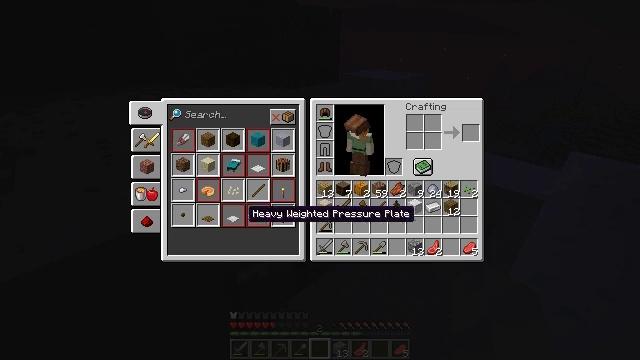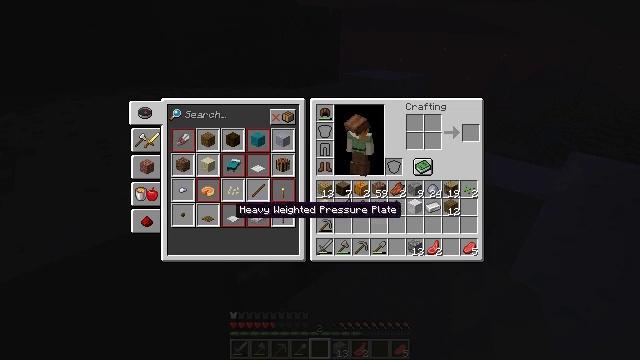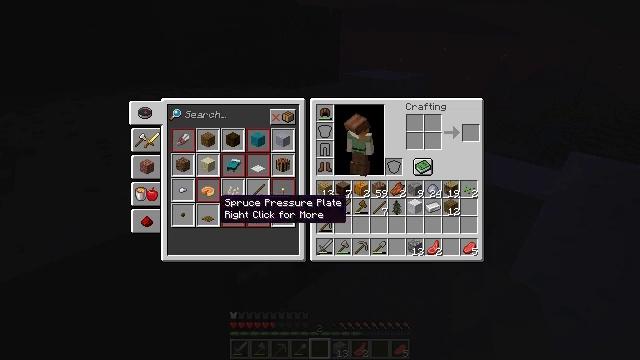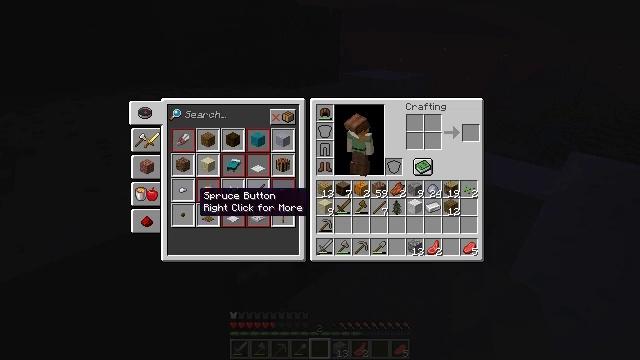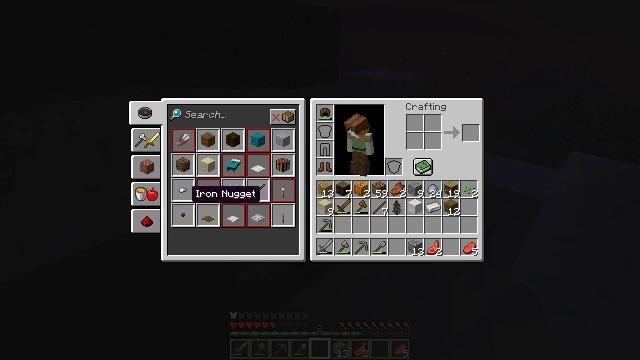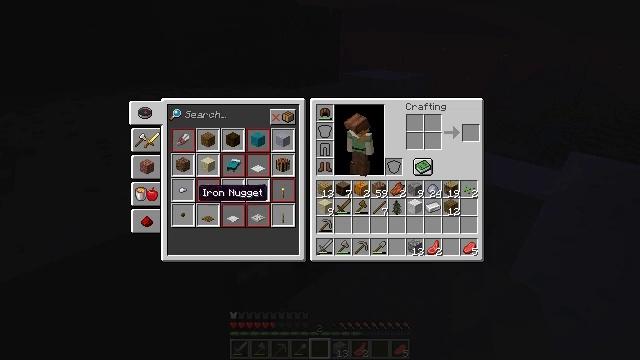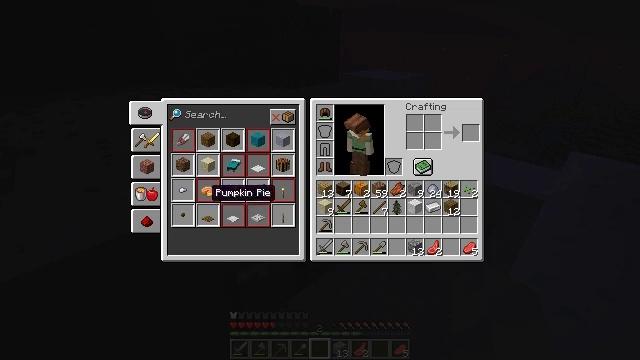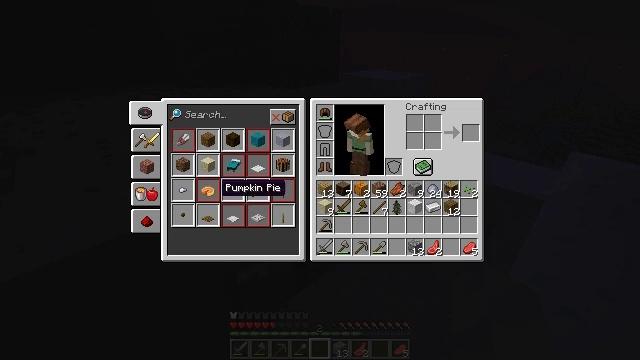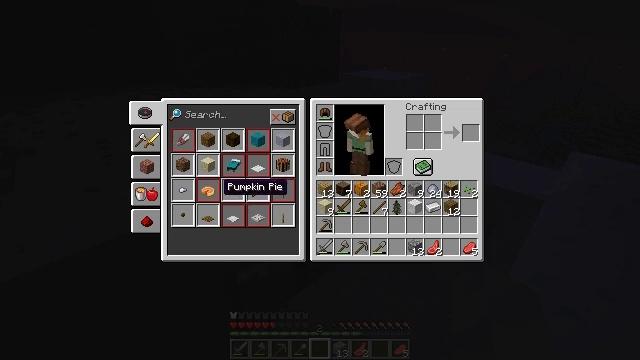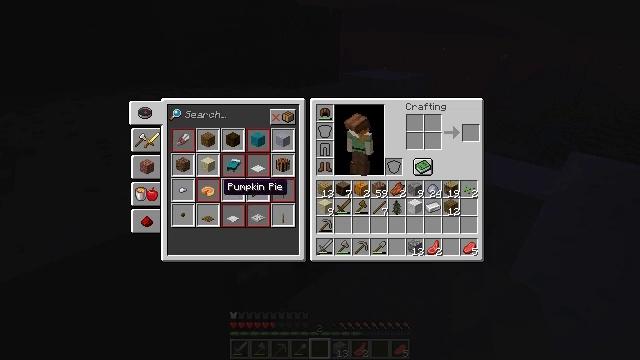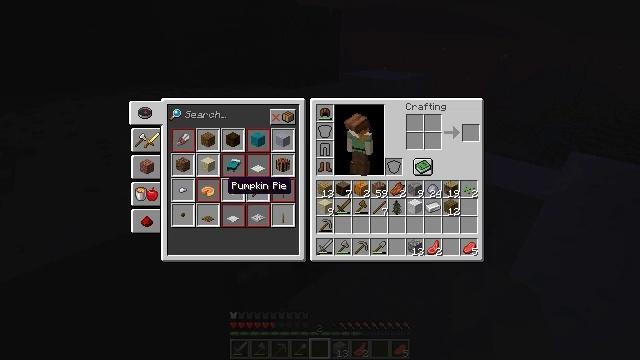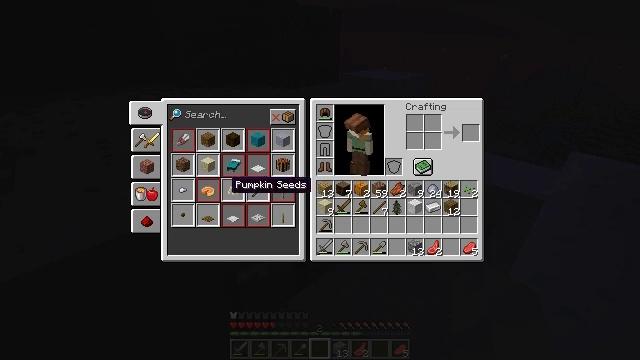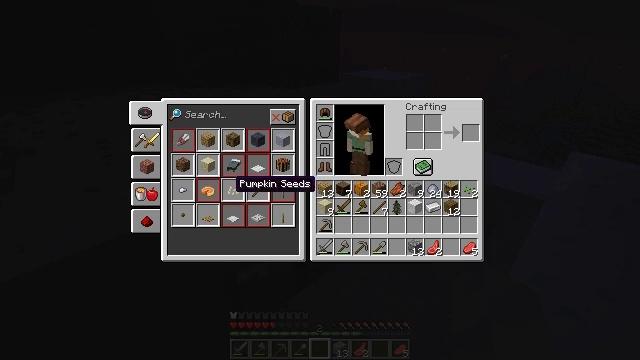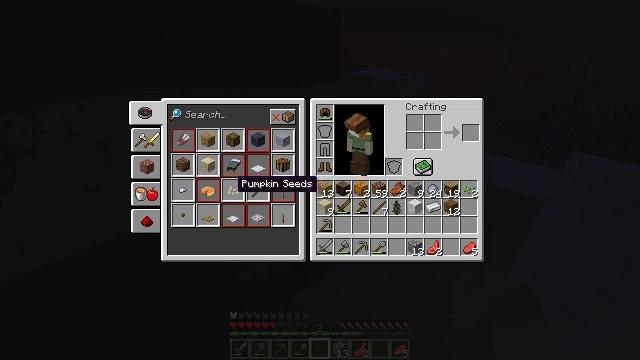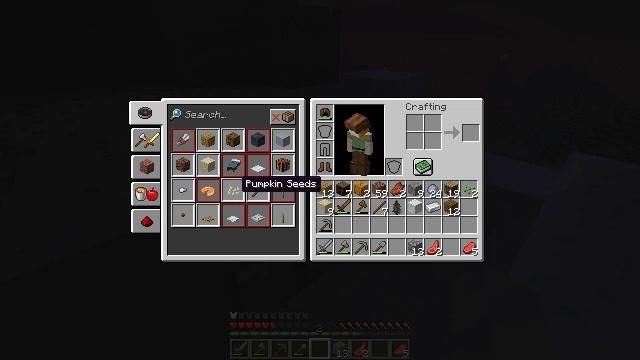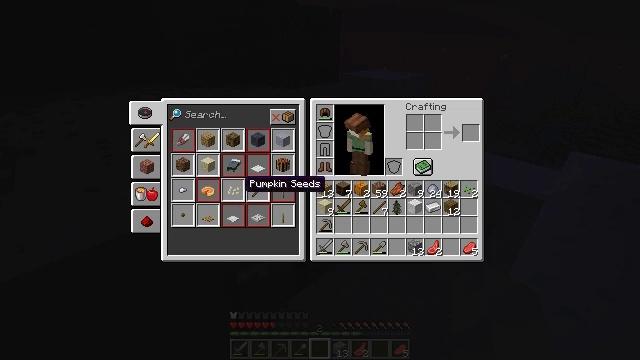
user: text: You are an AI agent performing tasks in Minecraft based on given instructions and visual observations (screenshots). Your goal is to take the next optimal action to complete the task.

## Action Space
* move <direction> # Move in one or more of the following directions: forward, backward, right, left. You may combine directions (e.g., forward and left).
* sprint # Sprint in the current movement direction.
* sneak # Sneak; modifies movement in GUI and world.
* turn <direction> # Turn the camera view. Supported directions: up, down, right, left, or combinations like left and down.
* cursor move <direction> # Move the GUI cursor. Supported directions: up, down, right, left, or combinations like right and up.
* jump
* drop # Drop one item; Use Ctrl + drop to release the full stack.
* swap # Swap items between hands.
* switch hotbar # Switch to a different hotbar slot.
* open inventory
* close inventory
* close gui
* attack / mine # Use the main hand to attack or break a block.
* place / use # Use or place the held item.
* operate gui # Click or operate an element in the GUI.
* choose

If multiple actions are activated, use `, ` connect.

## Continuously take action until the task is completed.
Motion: motion action
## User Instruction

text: Mine block crafting table.
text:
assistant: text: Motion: cursor move left
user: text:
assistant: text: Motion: cursor move left
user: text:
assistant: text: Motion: cursor move left and up
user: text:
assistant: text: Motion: cursor move left
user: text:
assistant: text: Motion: no_op
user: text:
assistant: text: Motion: cursor move right
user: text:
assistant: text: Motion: cursor move right
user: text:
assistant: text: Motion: no_op
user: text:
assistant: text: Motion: no_op
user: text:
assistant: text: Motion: no_op
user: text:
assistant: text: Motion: no_op
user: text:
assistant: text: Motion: no_op
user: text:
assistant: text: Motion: no_op
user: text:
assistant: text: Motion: no_op
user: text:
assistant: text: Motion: no_op
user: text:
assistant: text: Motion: no_op
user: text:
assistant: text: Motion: no_op
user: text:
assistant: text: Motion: no_op
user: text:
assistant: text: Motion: no_op
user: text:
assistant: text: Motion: no_op
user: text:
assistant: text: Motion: no_op
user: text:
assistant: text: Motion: no_op
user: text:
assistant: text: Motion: no_op
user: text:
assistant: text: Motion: no_op
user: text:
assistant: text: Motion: no_op
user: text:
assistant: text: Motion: no_op
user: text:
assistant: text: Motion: no_op
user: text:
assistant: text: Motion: no_op
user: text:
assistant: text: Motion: no_op
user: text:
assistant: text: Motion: no_op